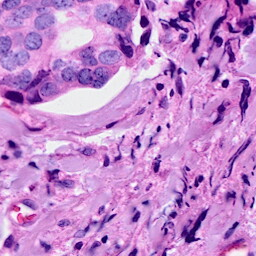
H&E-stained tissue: Breast